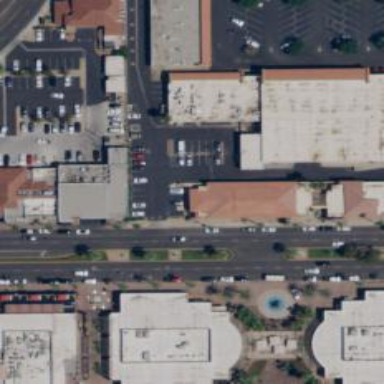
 lined with retail stores on both sides."